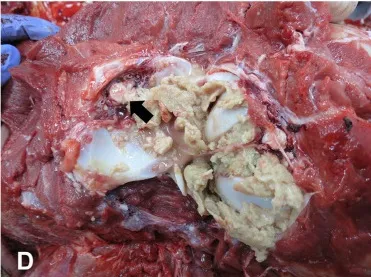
Representative gross lesions of a 25-day-old bottle nose dolphin. (D) Fibrinopurulent arthritis in the atlantooccipital joint and extension of the fibrin in the spinal canal (arrow).
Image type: medical_photograph (other_medical_photograph)